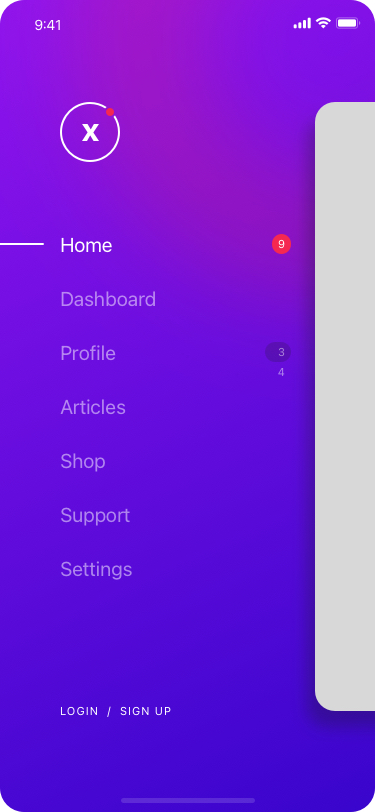
Text in this UI design:
9
Home
Dashboard
34
Profile
Articles
Shop
Support
Settings
Login  /  Sign up